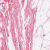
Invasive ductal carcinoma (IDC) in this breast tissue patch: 0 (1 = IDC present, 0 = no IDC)